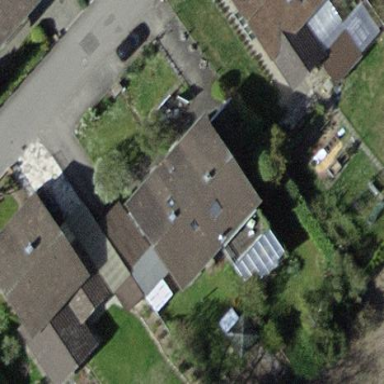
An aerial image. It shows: Terrace building.